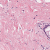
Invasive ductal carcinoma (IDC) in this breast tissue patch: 0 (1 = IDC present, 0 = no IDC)